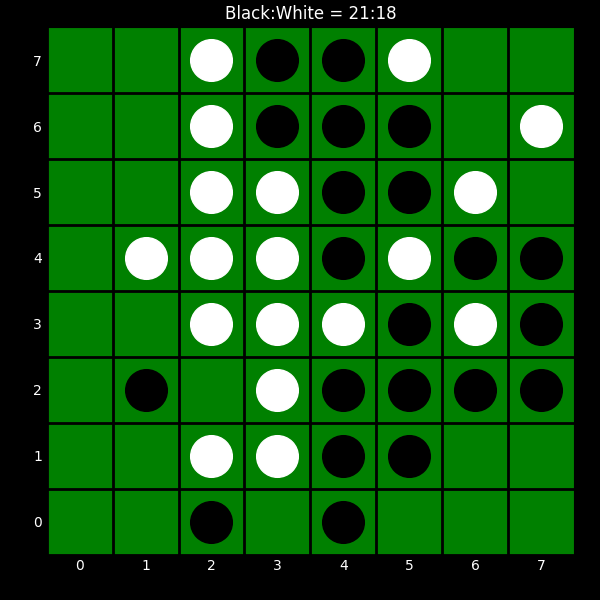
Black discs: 21
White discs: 18